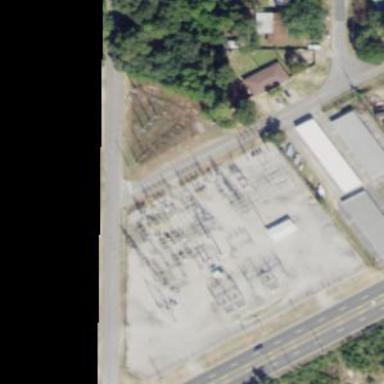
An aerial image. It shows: Outdoor distribution substation protected by fence.